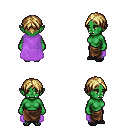
a pixel art fantasy rpg character, female body template, orc, green skin, lavender cape, robe skirt, blonde parted hairstyle, ghillies, four views (front, back, left, right), 2x2 character sprite sheet, small pixel art, hard edges, no anti-aliasing